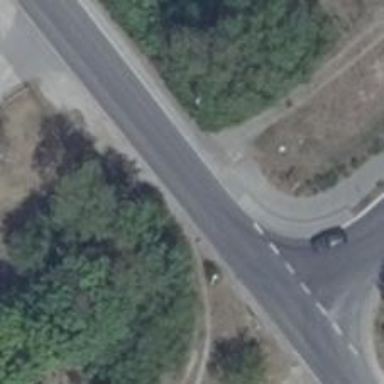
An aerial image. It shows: Tertiary road with asphalt surface.